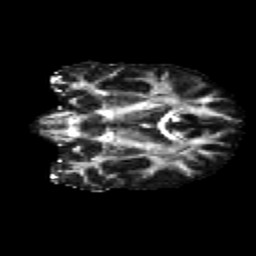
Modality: FA
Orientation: coronal
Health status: healthy
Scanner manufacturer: siemens
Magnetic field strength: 3 T
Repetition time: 12 s
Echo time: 0.092 s